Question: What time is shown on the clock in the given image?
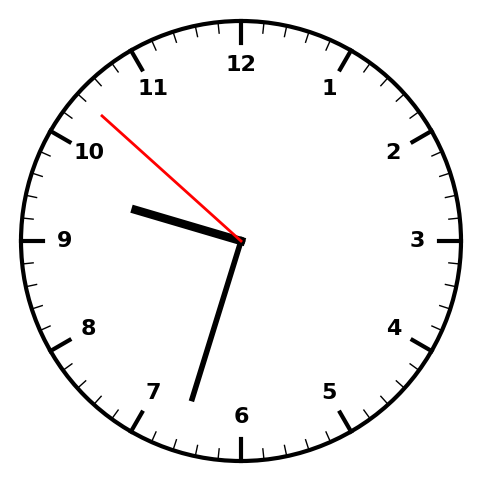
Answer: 09:32:52